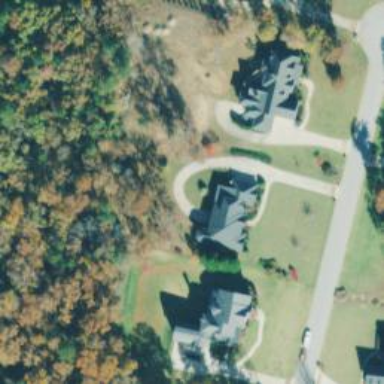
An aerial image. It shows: Driveway leading to service road.